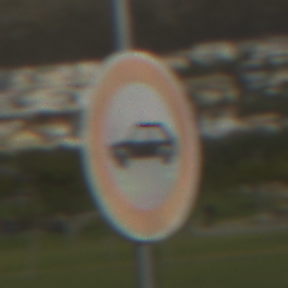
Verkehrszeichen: VerbotPersonenkraftwagen
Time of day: MorningAfternoon
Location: Outdoor (Suburban)
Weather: PartlyCloudy
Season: NotSpecified
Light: Natural